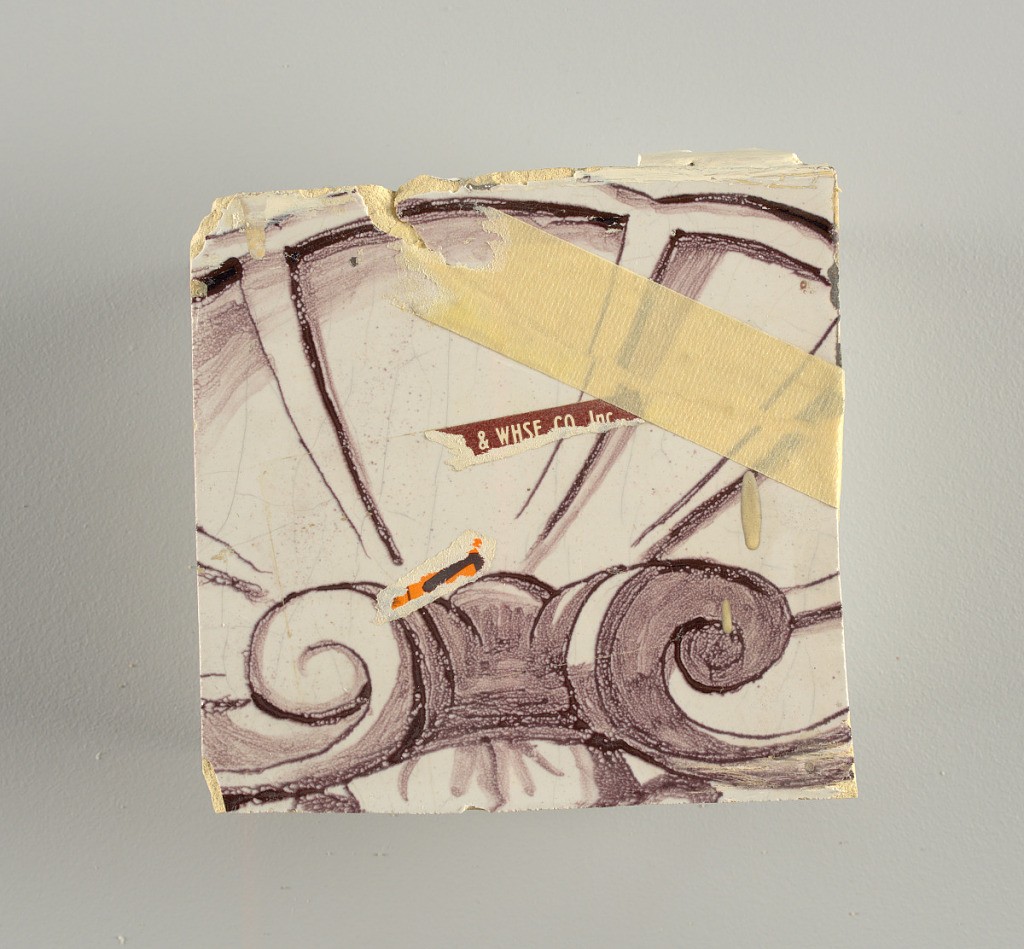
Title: Tile wall facing
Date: ca. 1725
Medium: Tin-glazed earthenware, underglaze
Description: Horizontal rectangle.  Thirty tiles wide and twenty-three tiles high with opening for fireplace eleven tiles wide and ten high.  Foliage arabesques disposed about three vertical axes from which are emphazised by urns at center and right, and at left by the figure of a standing woman carrying an infant on her arm and accompanied by two children.